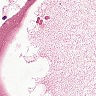
Metastatic tissue present: no